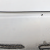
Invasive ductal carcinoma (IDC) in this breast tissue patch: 0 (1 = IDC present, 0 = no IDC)